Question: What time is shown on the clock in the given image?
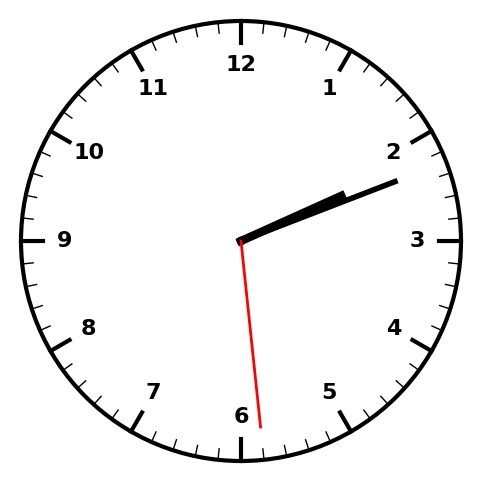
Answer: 02:11:29